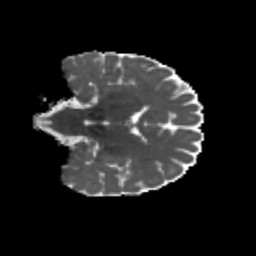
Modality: MD
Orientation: coronal
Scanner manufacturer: siemens
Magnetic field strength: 3 T
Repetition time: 4.16 s
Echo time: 0.0806 s